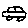
Label: car